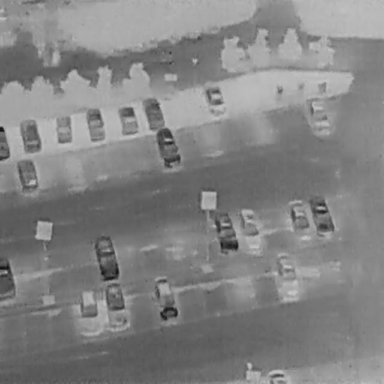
There is a Person in the infrared image.